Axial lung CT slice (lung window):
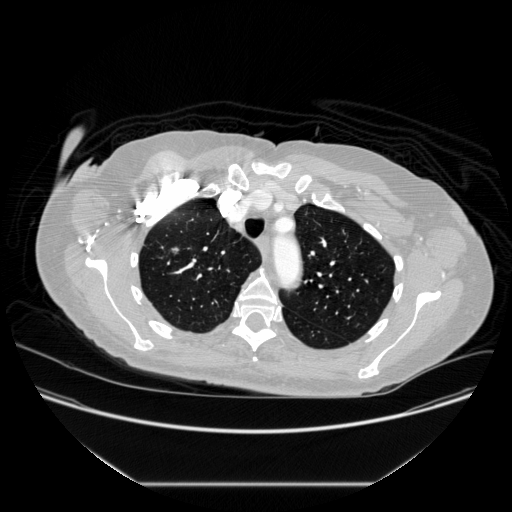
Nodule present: yes
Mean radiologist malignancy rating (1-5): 3